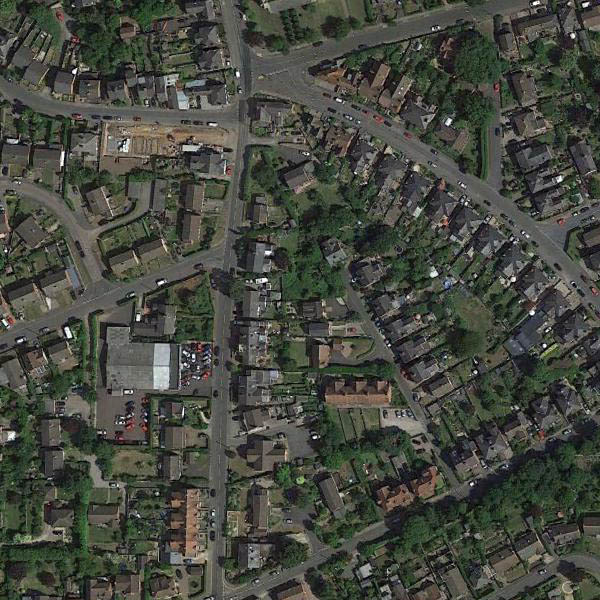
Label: DenseResidential